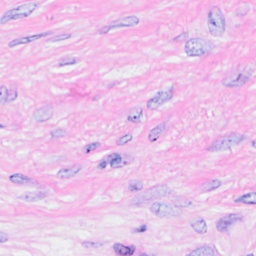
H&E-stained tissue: Breast